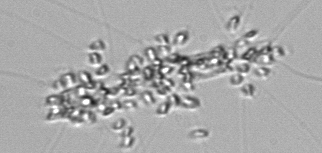
Label: Chaetoceros_didymus_TAG_external_flagellate